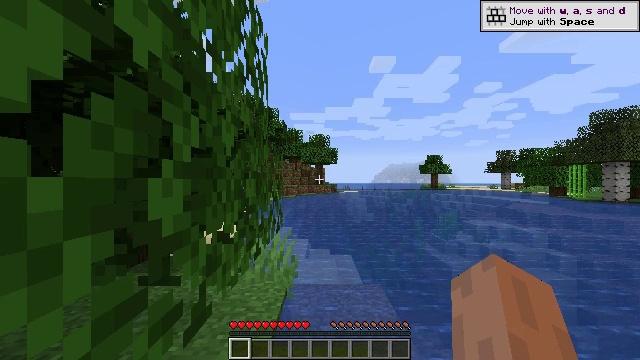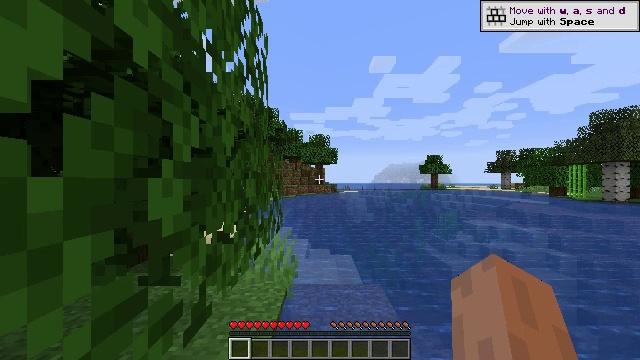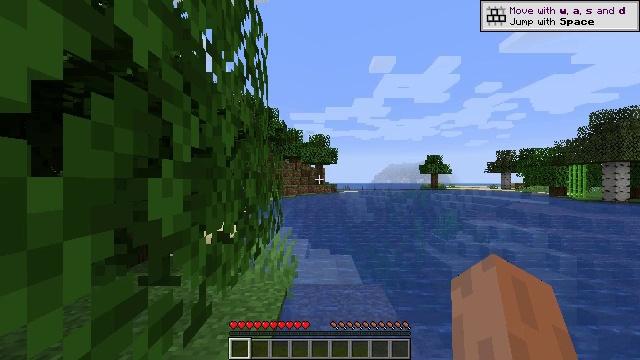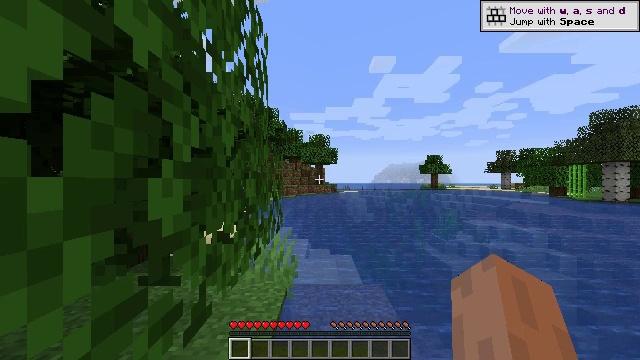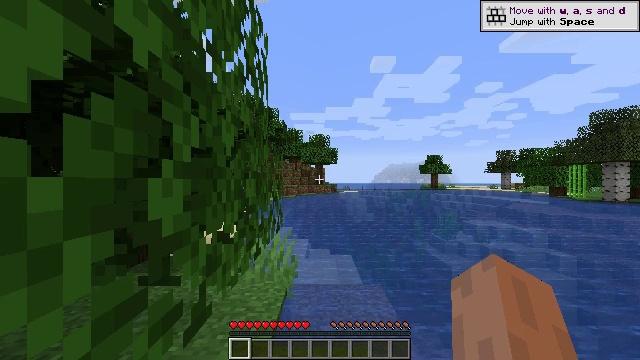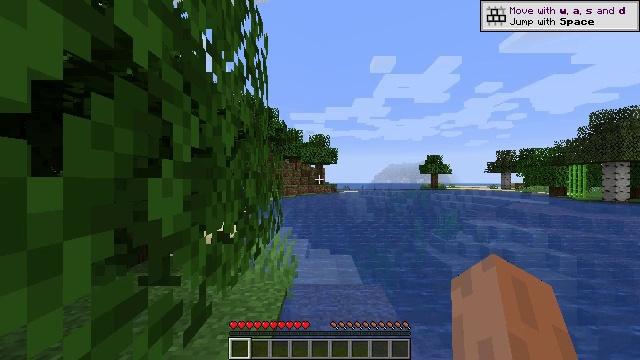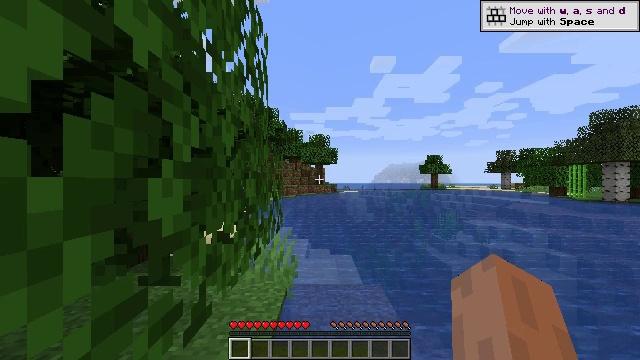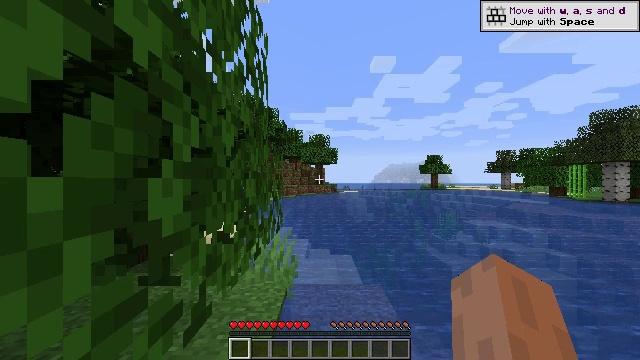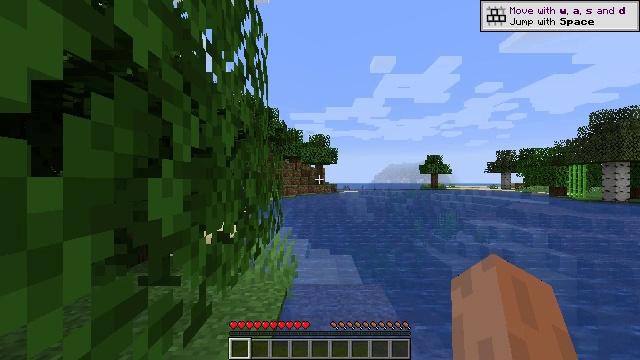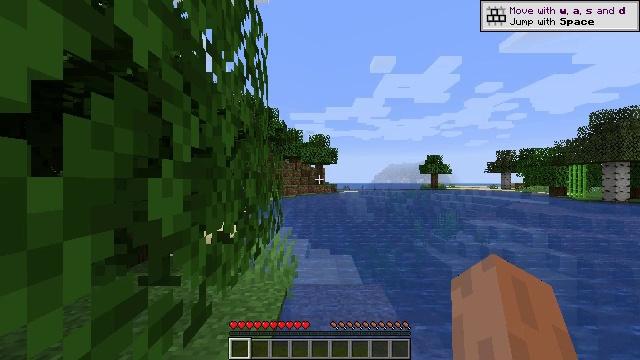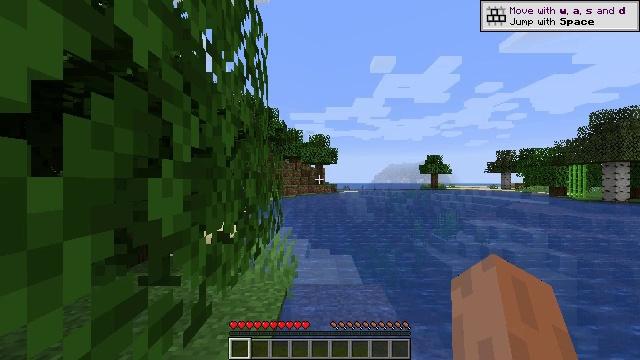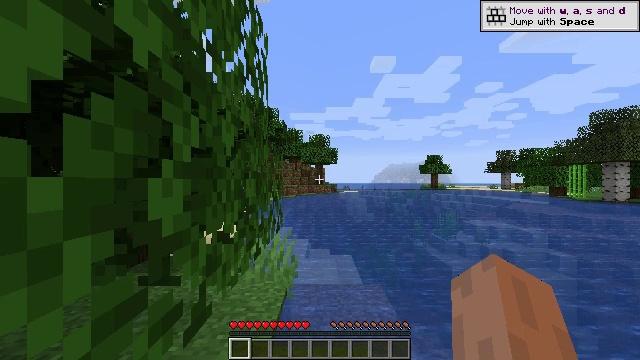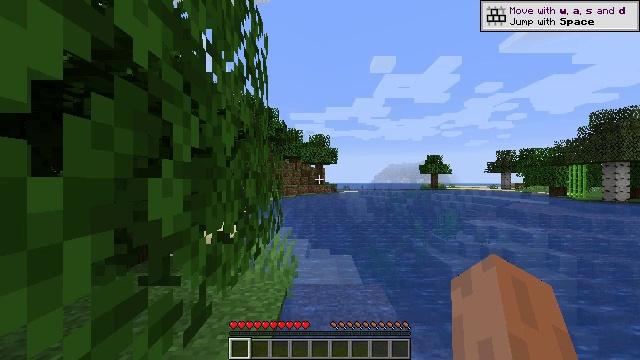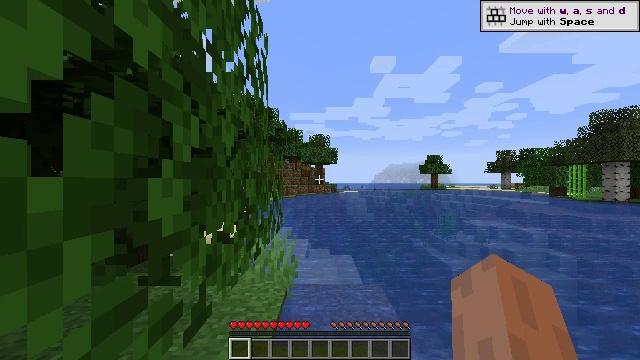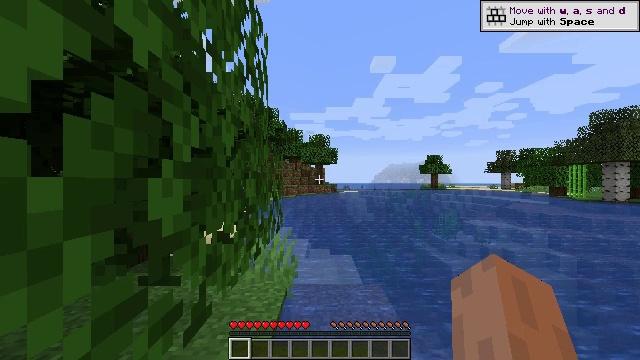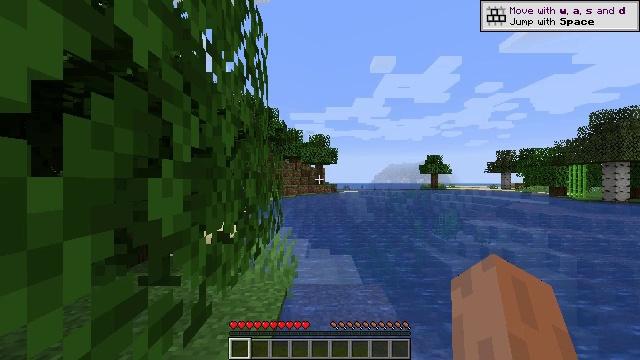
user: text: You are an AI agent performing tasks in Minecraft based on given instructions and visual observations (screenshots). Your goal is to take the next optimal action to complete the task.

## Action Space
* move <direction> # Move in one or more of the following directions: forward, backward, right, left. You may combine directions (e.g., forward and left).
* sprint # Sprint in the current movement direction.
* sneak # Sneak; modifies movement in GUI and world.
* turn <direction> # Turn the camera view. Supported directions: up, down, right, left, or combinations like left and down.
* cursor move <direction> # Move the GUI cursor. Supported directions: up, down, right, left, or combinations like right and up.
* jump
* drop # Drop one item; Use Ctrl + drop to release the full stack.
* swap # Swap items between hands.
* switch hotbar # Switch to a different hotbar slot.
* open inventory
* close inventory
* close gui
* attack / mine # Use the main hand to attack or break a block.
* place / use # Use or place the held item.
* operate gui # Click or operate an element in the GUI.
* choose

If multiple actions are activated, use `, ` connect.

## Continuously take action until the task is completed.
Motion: motion action
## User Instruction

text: Harvest grass block to clear the area.
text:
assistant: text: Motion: no_op
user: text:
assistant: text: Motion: no_op
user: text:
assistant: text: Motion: no_op
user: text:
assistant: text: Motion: no_op
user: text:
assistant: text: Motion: no_op
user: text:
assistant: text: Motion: no_op
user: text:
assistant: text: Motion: no_op
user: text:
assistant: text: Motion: no_op
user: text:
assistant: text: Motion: no_op
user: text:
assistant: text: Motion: no_op
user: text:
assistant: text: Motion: no_op
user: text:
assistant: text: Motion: no_op
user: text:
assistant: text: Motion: no_op
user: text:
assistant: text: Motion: no_op
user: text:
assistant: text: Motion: no_op
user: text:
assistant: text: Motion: no_op
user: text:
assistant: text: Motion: no_op
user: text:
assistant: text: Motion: no_op
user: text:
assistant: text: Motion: turn left and down
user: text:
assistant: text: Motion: turn left and down
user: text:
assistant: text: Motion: turn left and down
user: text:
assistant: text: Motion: turn left
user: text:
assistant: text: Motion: turn left and up
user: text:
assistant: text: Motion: turn right and down
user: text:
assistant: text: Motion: turn left and up
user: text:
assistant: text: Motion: no_op
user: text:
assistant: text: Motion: turn right and down
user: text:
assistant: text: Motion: turn right and down
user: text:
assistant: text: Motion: turn right and down
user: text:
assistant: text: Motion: turn right and down